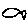
Label: fish